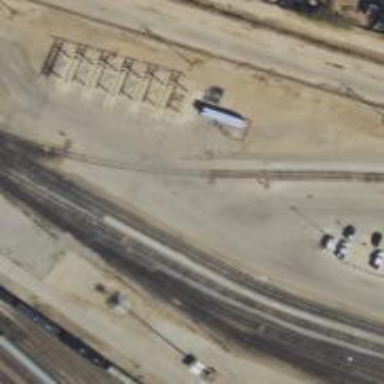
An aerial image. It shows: Railway yard used for servicing trains.